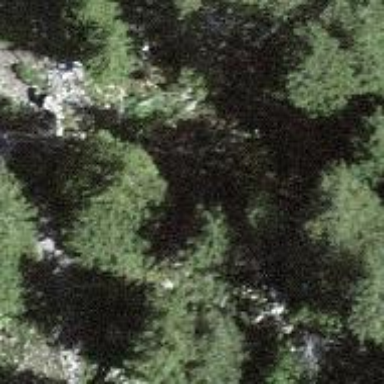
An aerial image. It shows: Steps on backcountry hike trail.